Field crop: maize
Growth stage: 2
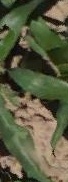
Species: maize